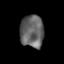
Tissue: lung
Cell type: Epithelial cells
Senescence score: 0.2161
Nuclear area (px): 754
Mean DAPI intensity: 99.48